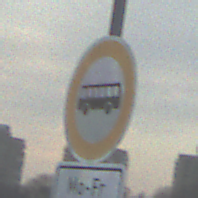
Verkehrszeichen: VerbotKraftomnibusse
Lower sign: ZeitangabenMitBeschraenkungAufWochentage2
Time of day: SunriseSunset
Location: Outdoor (Nature)
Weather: PartlyCloudy
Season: NotSpecified
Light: Natural